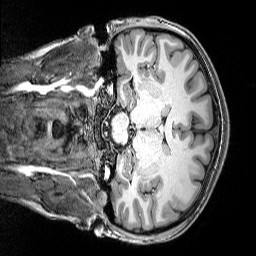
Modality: T1w
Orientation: coronal
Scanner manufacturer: siemens
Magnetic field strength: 3 T
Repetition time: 2.5 s
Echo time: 0.00343 s